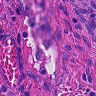
Metastatic tissue present: no